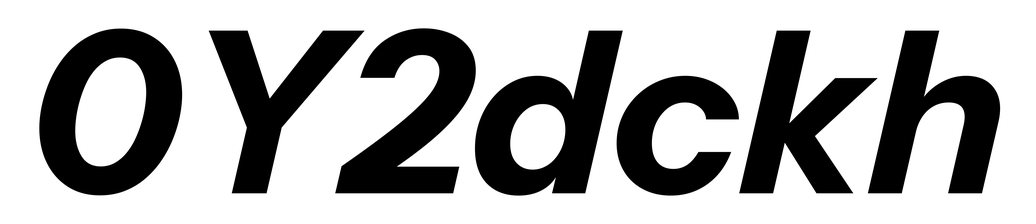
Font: InstrumentSans-Italic_Bold_Italic